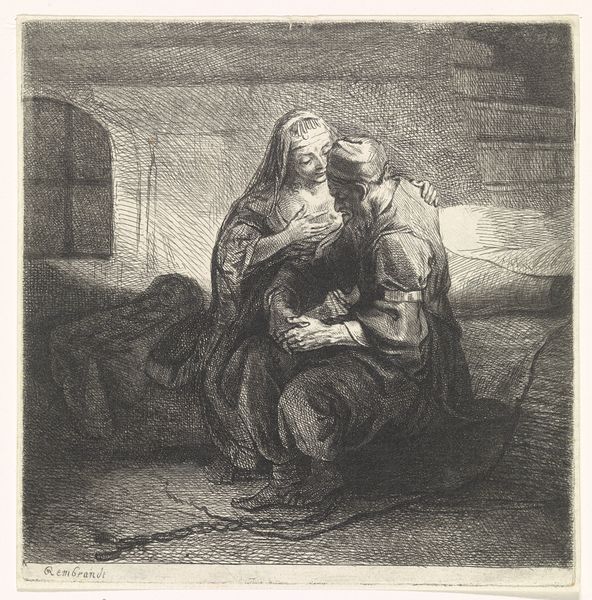
Titel: Pero zoogt de geketende Cimon in de gevangenis
Künstler: Bernard Picart
Standort: Amsterdam
Institution: Rijksmuseum
Schlagwörter: mann, schatten, sitzen, stadt, brust, busen, fenster, frau, raum, reden, skizze, zeichnung, haube, alt, bart, trauer, hände, mantel, decke, innen, kind, paar, locken, traurig, brüste, treppe, treppen, kopftuch, bett, bauer, keller, sex, radierung, stich, kerzenlicht, gefängnis, kerker, bettler, heilige, verließ, maria, josef, trösten, türke, muslim, tröstung, empathie, innen]raum